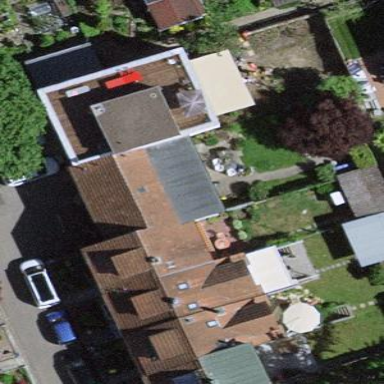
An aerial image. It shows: Terrace building.